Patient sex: M
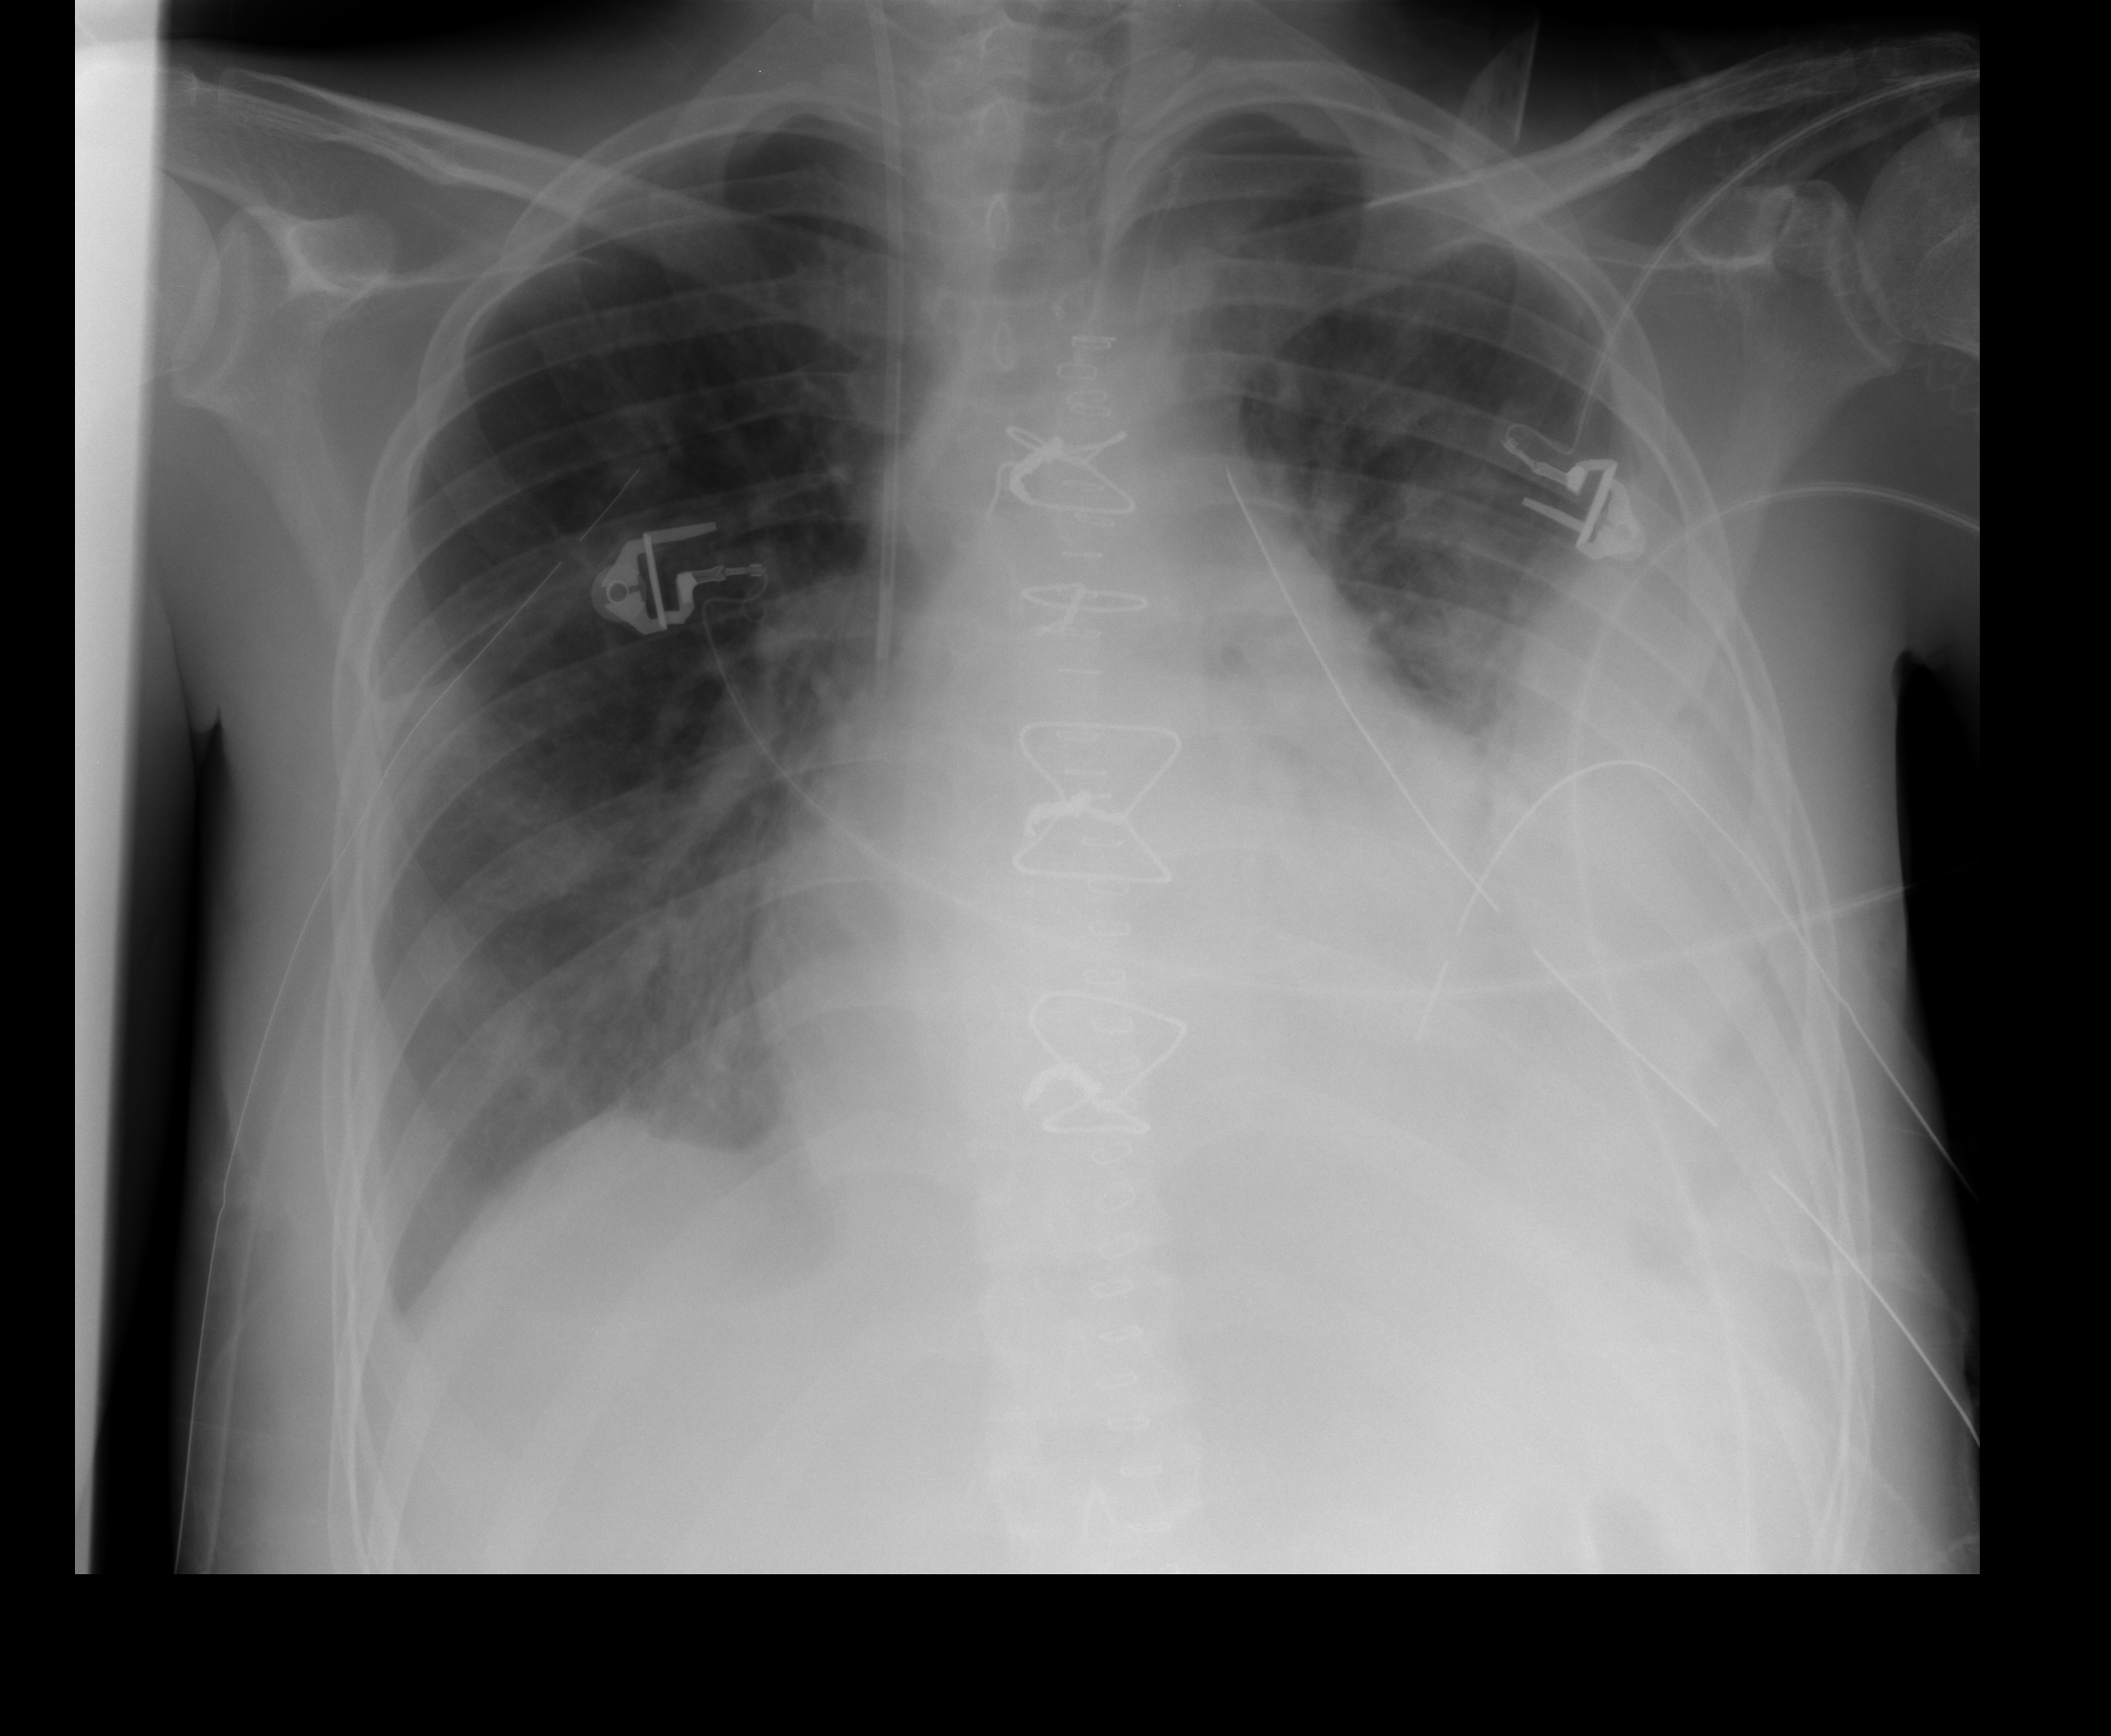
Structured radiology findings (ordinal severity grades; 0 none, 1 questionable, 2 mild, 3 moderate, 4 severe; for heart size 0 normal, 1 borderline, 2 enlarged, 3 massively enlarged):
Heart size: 2
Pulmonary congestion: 1
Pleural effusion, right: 1
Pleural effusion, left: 3
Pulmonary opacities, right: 1
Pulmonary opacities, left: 1
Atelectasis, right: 2
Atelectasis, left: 1